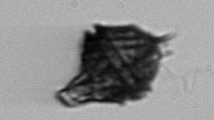
Label: Gonyaulax